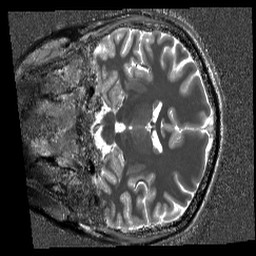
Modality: T1w
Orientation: coronal